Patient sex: F
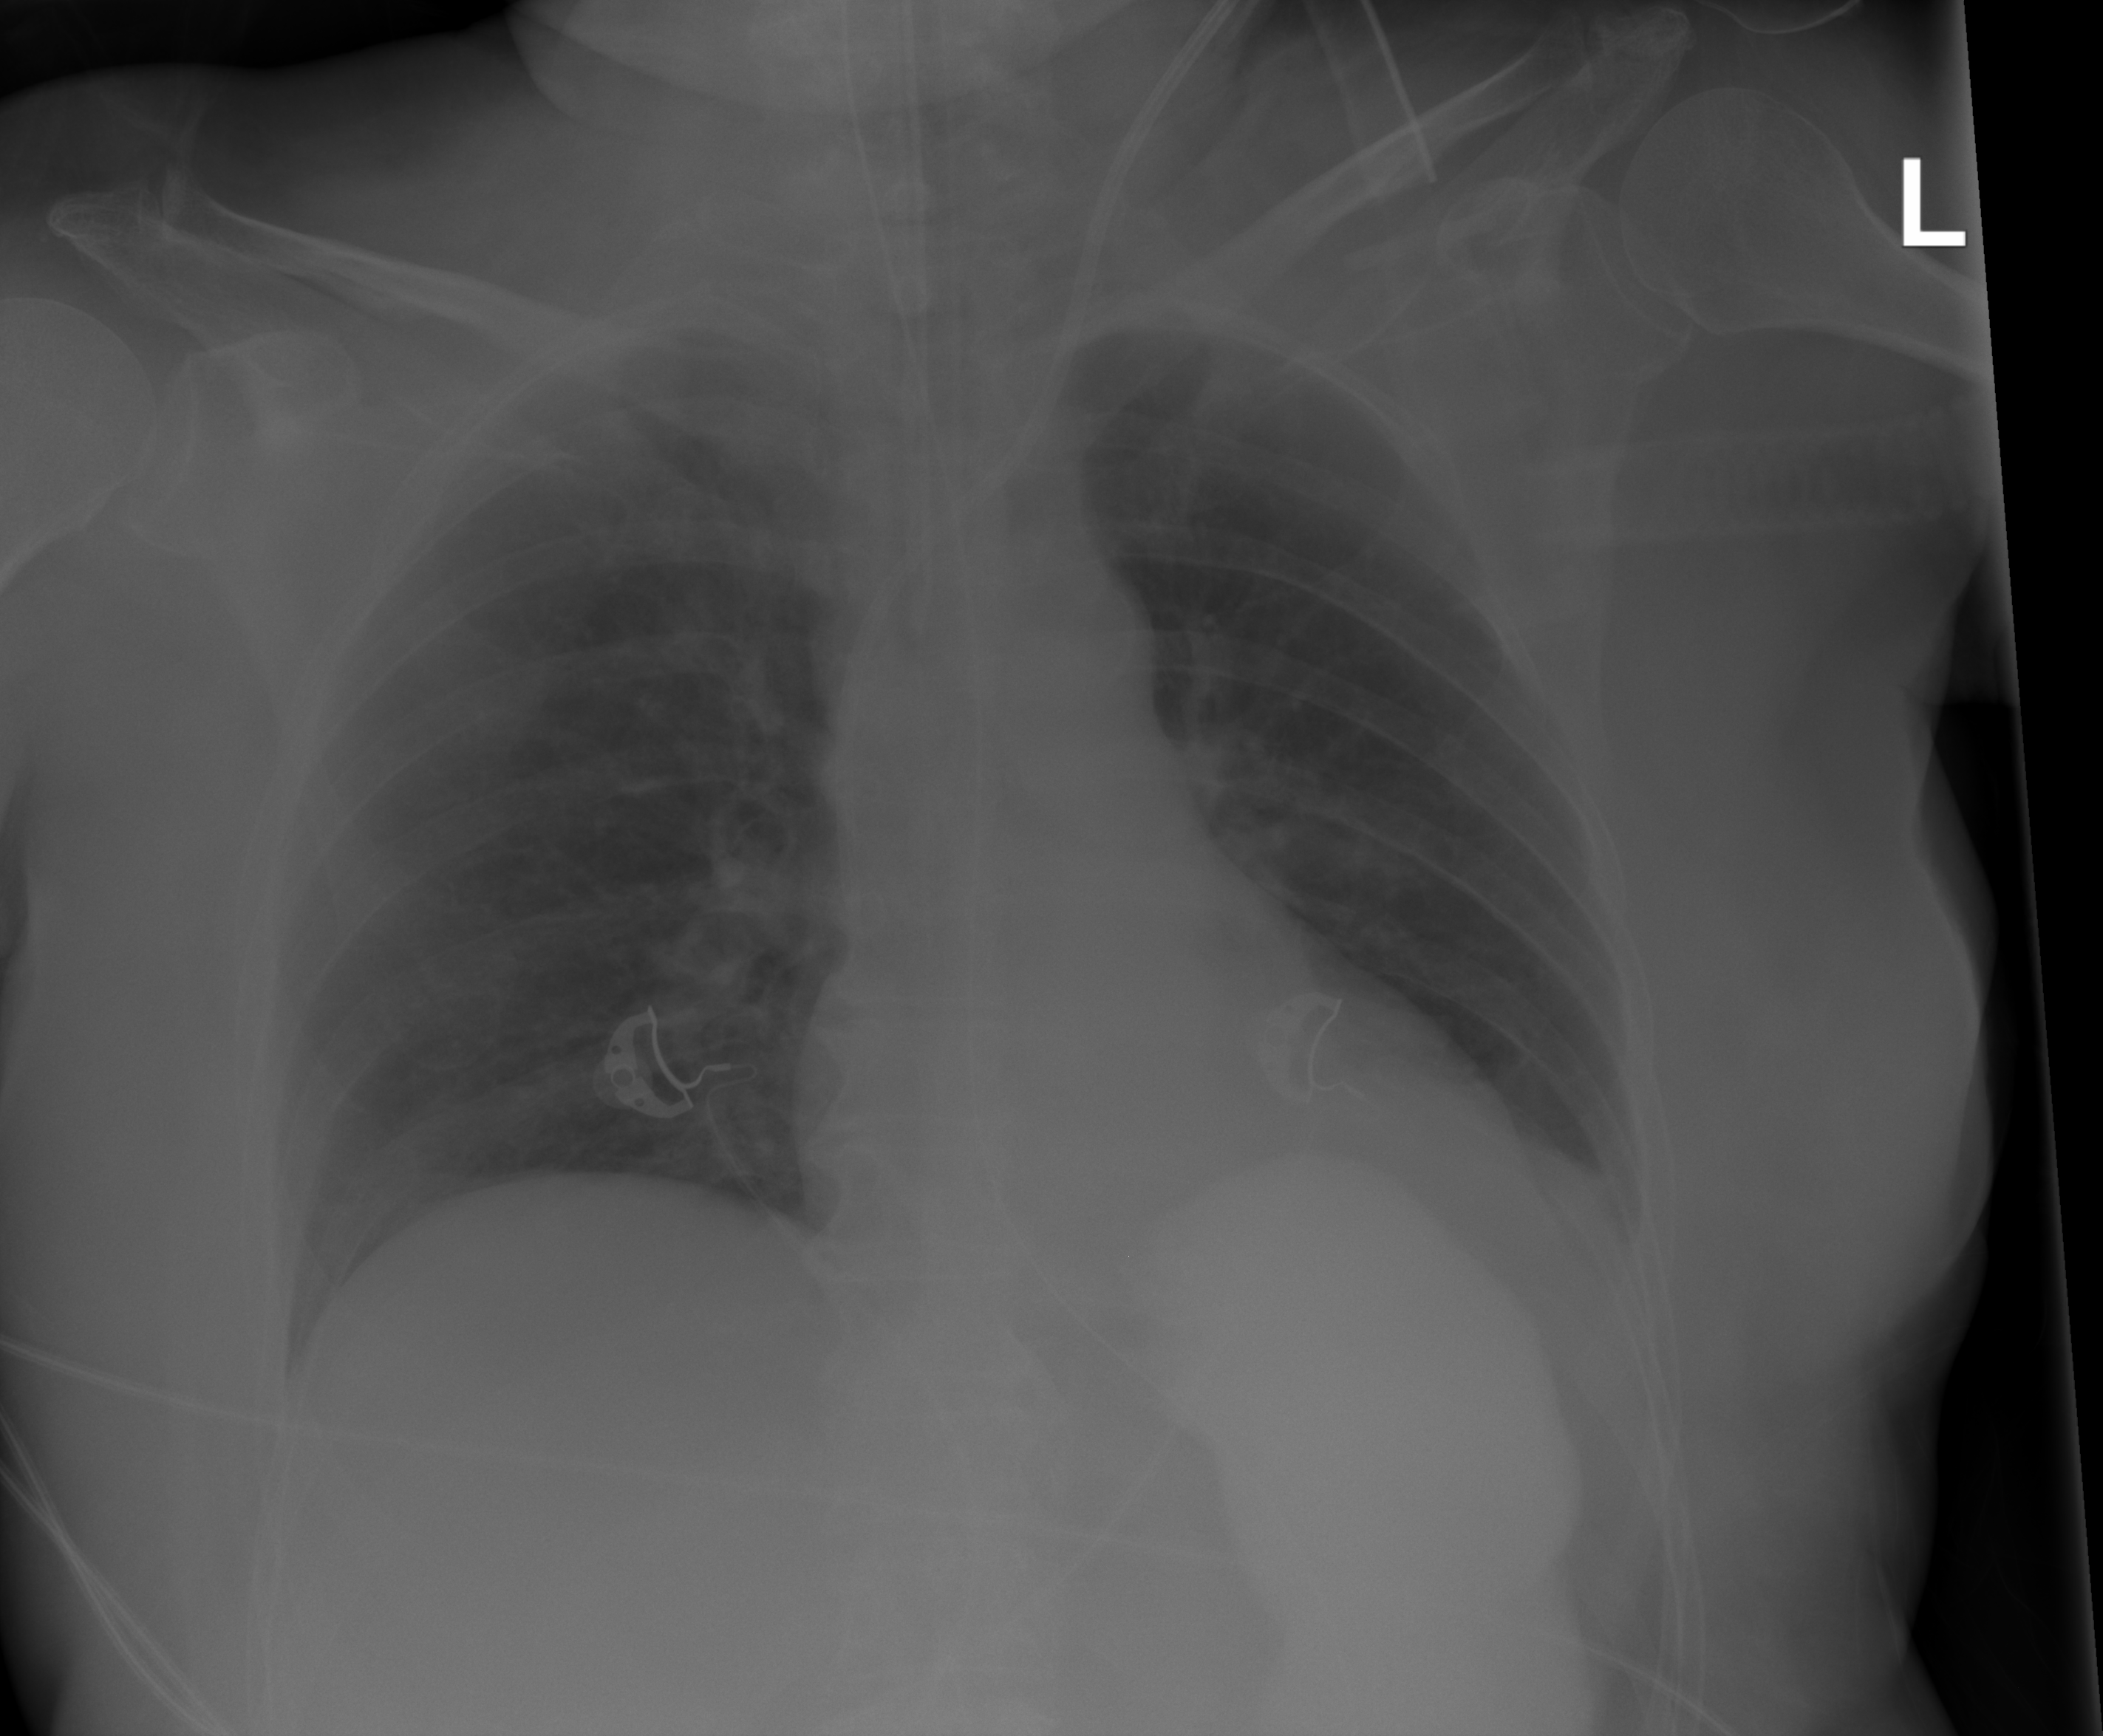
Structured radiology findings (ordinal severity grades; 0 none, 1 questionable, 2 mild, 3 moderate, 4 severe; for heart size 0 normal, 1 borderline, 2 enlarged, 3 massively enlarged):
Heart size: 0
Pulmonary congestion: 0
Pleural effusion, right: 0
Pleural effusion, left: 2
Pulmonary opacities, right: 0
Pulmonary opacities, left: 0
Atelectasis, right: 0
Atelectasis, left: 2